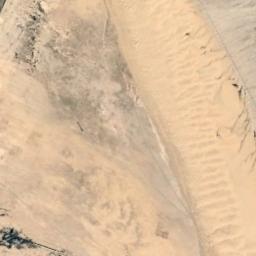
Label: desert